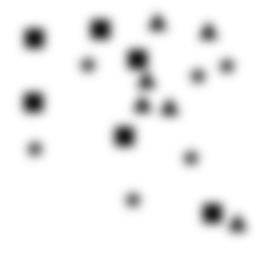
Squares: 6
Triangles: 6
Stars: 6
Total shapes: 18